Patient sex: M
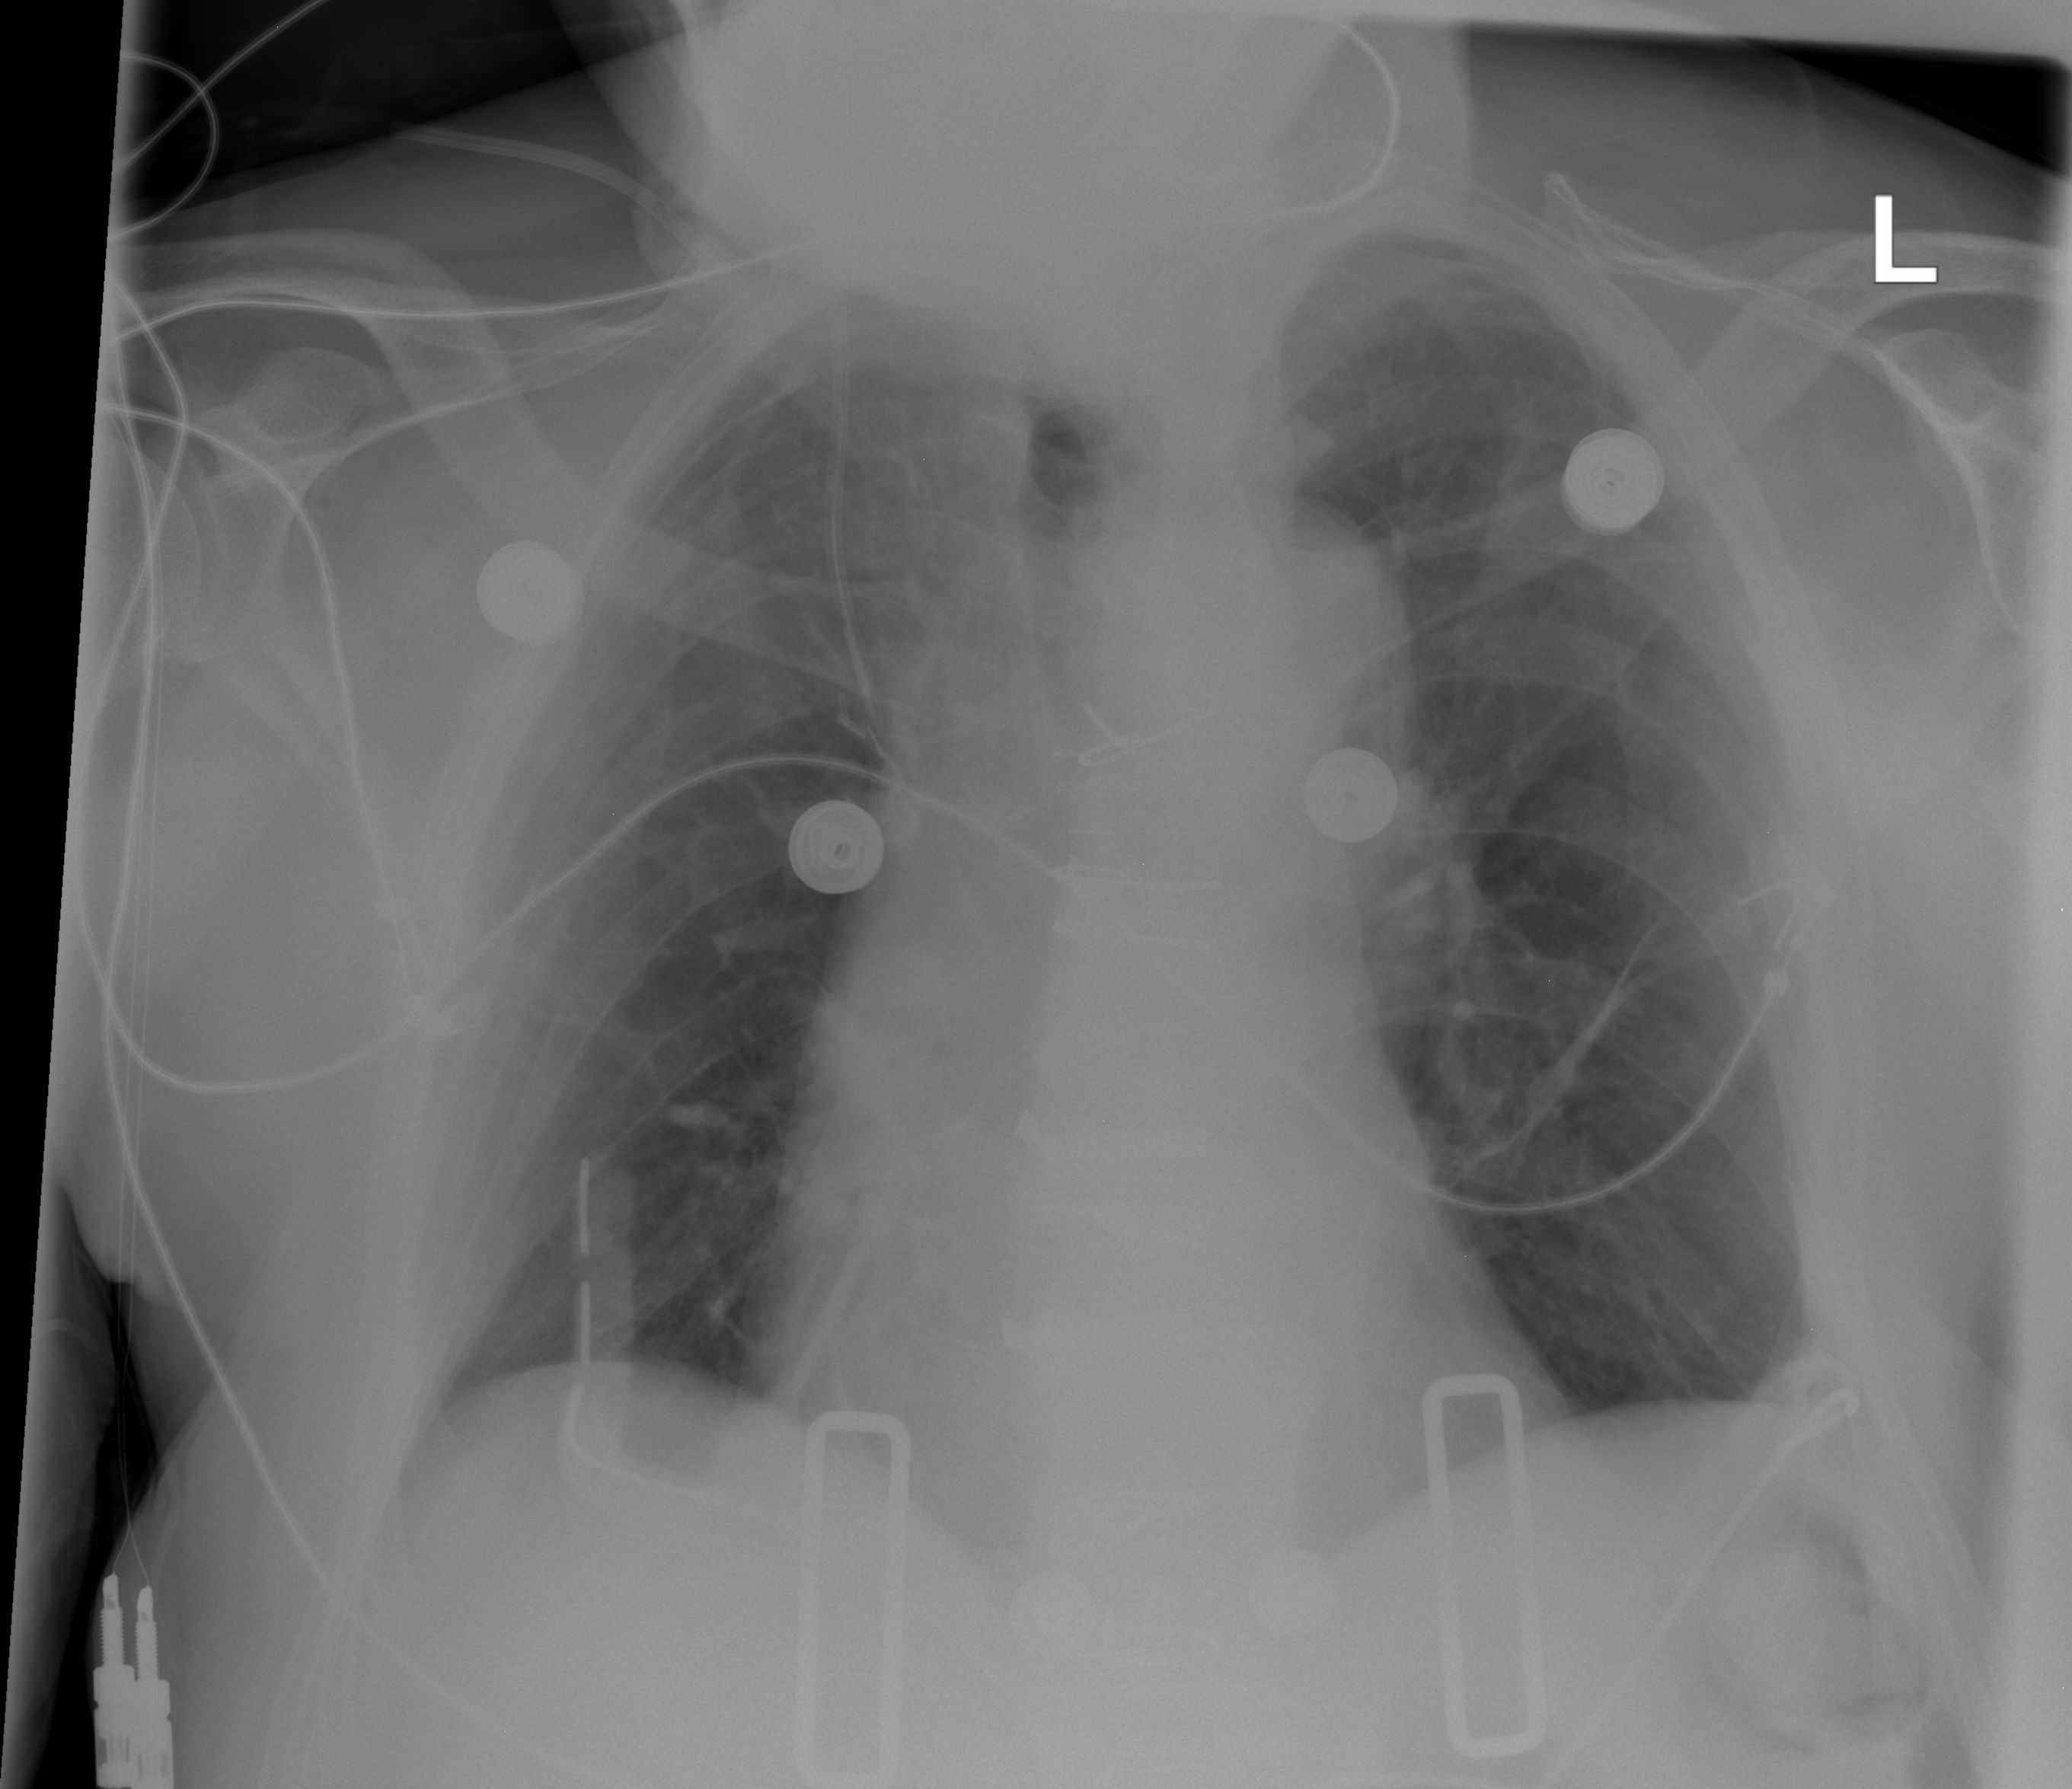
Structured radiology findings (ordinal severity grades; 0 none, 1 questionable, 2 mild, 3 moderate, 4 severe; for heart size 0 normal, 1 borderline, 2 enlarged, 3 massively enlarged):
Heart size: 0
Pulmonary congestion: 0
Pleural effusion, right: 0
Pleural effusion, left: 0
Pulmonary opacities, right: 0
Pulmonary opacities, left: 0
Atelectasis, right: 0
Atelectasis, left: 1